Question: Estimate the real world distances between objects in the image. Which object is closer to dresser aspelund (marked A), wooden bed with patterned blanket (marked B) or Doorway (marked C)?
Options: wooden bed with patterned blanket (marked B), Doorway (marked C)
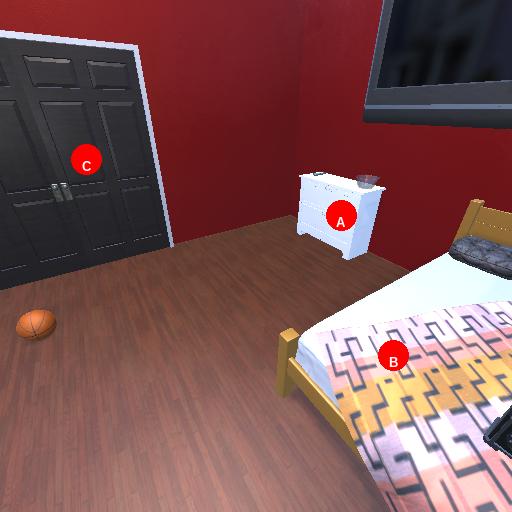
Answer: wooden bed with patterned blanket (marked B)